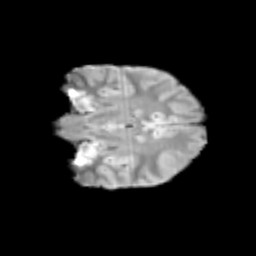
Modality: T2w
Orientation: coronal
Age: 10
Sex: female
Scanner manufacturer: siemens
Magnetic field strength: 3 T
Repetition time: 3.8 s
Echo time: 0.07 s